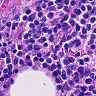
Metastatic tissue present: no